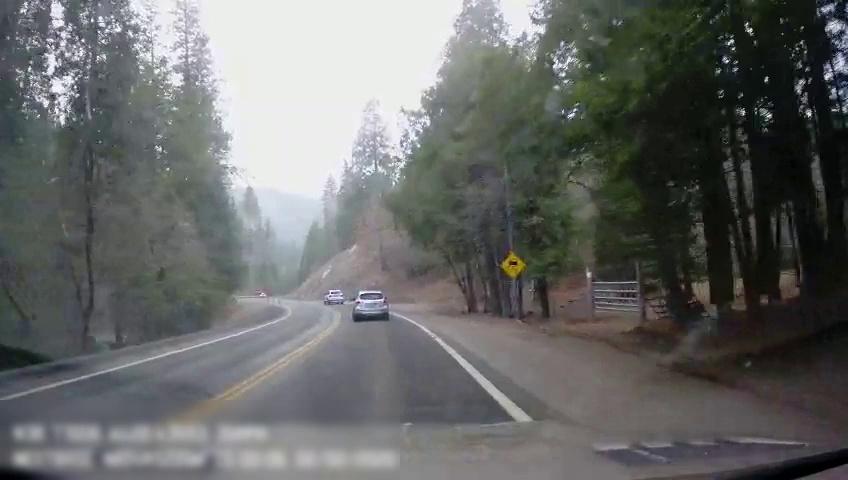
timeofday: Day
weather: Cloudy
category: Drivable Space
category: Vehicles | SUV
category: Vehicles | SUV
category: Lanes | Alternate Lane
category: Lanes | Current Lane
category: Lanes | Opposite Lane
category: Lanes | Opposite Lane
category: Traffic | Signs